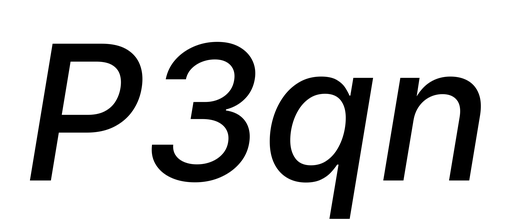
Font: Inter-Italic_Medium_Italic